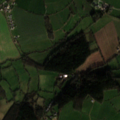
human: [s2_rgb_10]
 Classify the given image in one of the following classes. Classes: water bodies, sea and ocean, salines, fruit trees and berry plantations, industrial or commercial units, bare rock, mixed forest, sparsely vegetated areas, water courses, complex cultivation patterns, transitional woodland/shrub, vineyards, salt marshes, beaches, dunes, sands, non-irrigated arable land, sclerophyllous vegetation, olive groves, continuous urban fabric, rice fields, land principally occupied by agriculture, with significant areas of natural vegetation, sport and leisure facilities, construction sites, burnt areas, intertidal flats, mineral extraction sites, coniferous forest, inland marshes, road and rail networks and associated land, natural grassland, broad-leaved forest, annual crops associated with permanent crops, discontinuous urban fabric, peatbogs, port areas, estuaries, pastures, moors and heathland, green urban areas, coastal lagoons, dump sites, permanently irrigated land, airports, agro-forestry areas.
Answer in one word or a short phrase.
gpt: pastures, broad-leaved forest